Field crop: tomato
Growth stage: 1
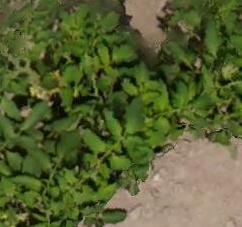
Species: tomato